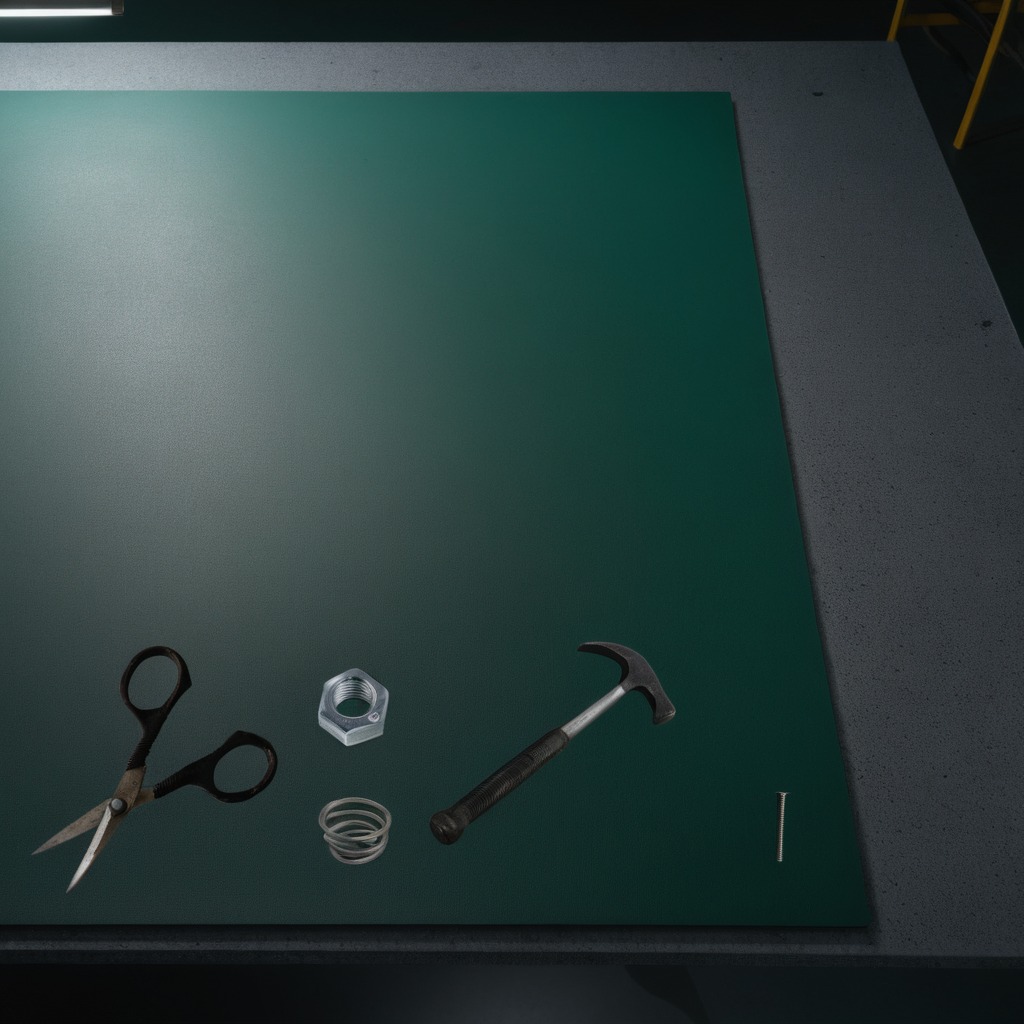
A hammer, an iron nail, a coiled metal spring, a metal nut, and a pair of scissors are lying on a clean granite tabletop.